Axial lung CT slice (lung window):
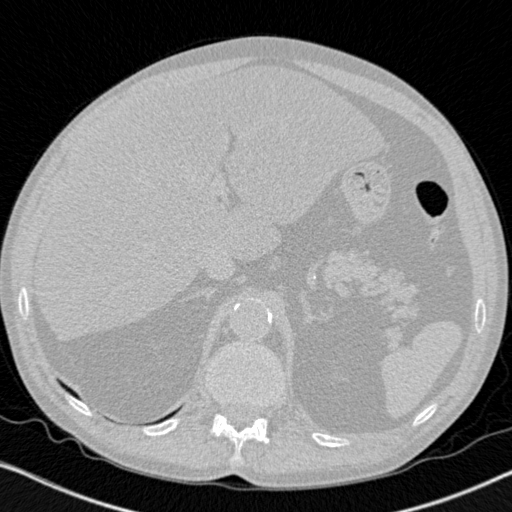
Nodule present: no